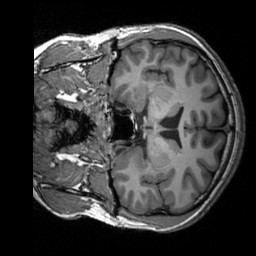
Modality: T1w
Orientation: coronal
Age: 29
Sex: male
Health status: healthy
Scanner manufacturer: siemens
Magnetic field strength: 3 T
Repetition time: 2.3 s
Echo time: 0.00303 s